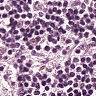
Metastatic tissue present: no